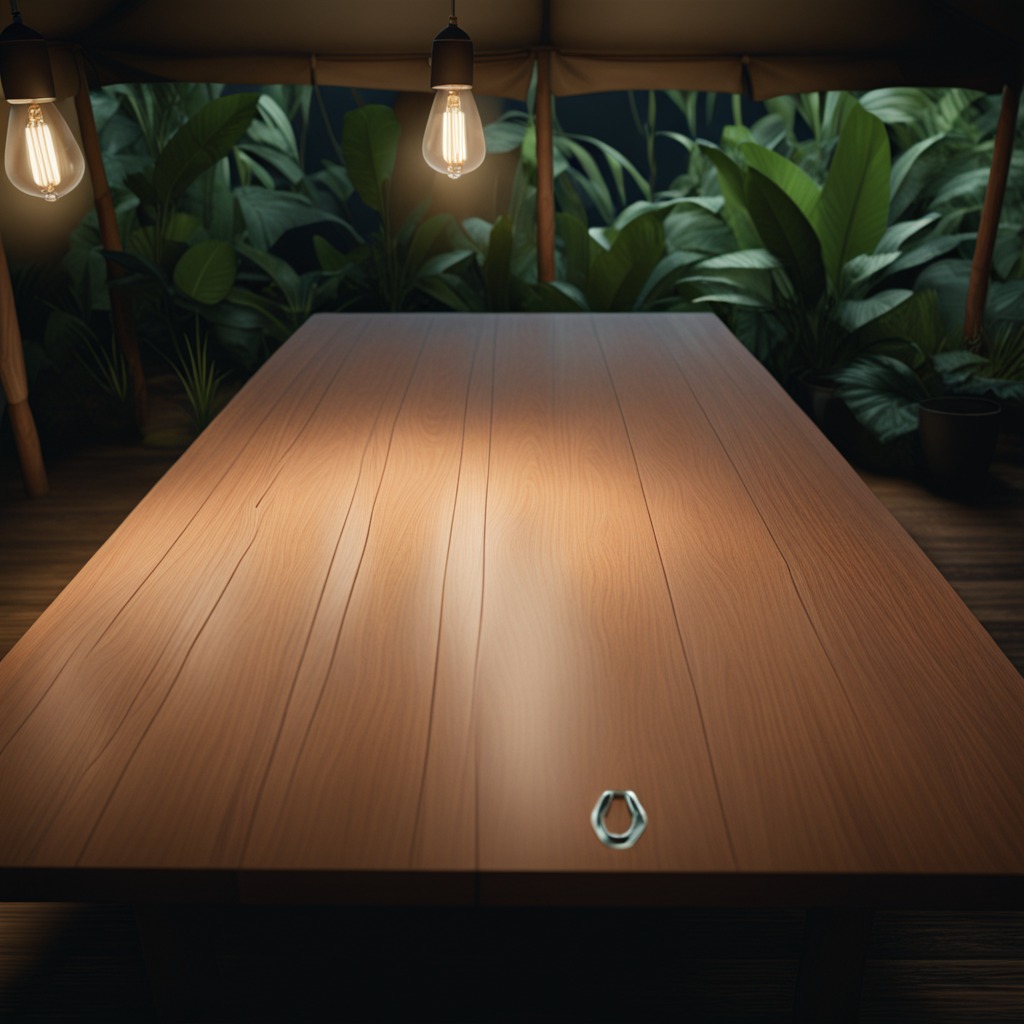
A metal nut is lying on a wooden table inside a jungle field workshop tent at night.